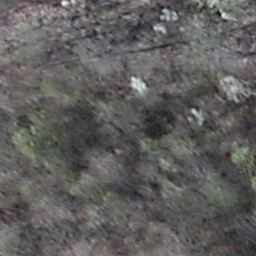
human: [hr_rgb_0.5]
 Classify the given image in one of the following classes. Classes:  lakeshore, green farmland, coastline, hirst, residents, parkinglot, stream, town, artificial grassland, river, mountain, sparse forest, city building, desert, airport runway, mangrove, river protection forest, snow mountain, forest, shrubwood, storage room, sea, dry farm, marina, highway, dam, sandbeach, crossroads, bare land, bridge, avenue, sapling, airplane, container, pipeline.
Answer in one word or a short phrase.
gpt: shrubwood